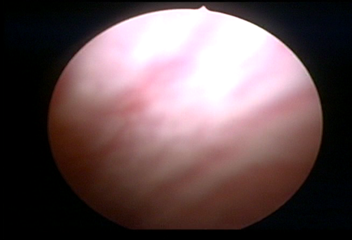
Modality: WLC
Class: Normal mucosa
Bladder cancer association: No